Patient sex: F
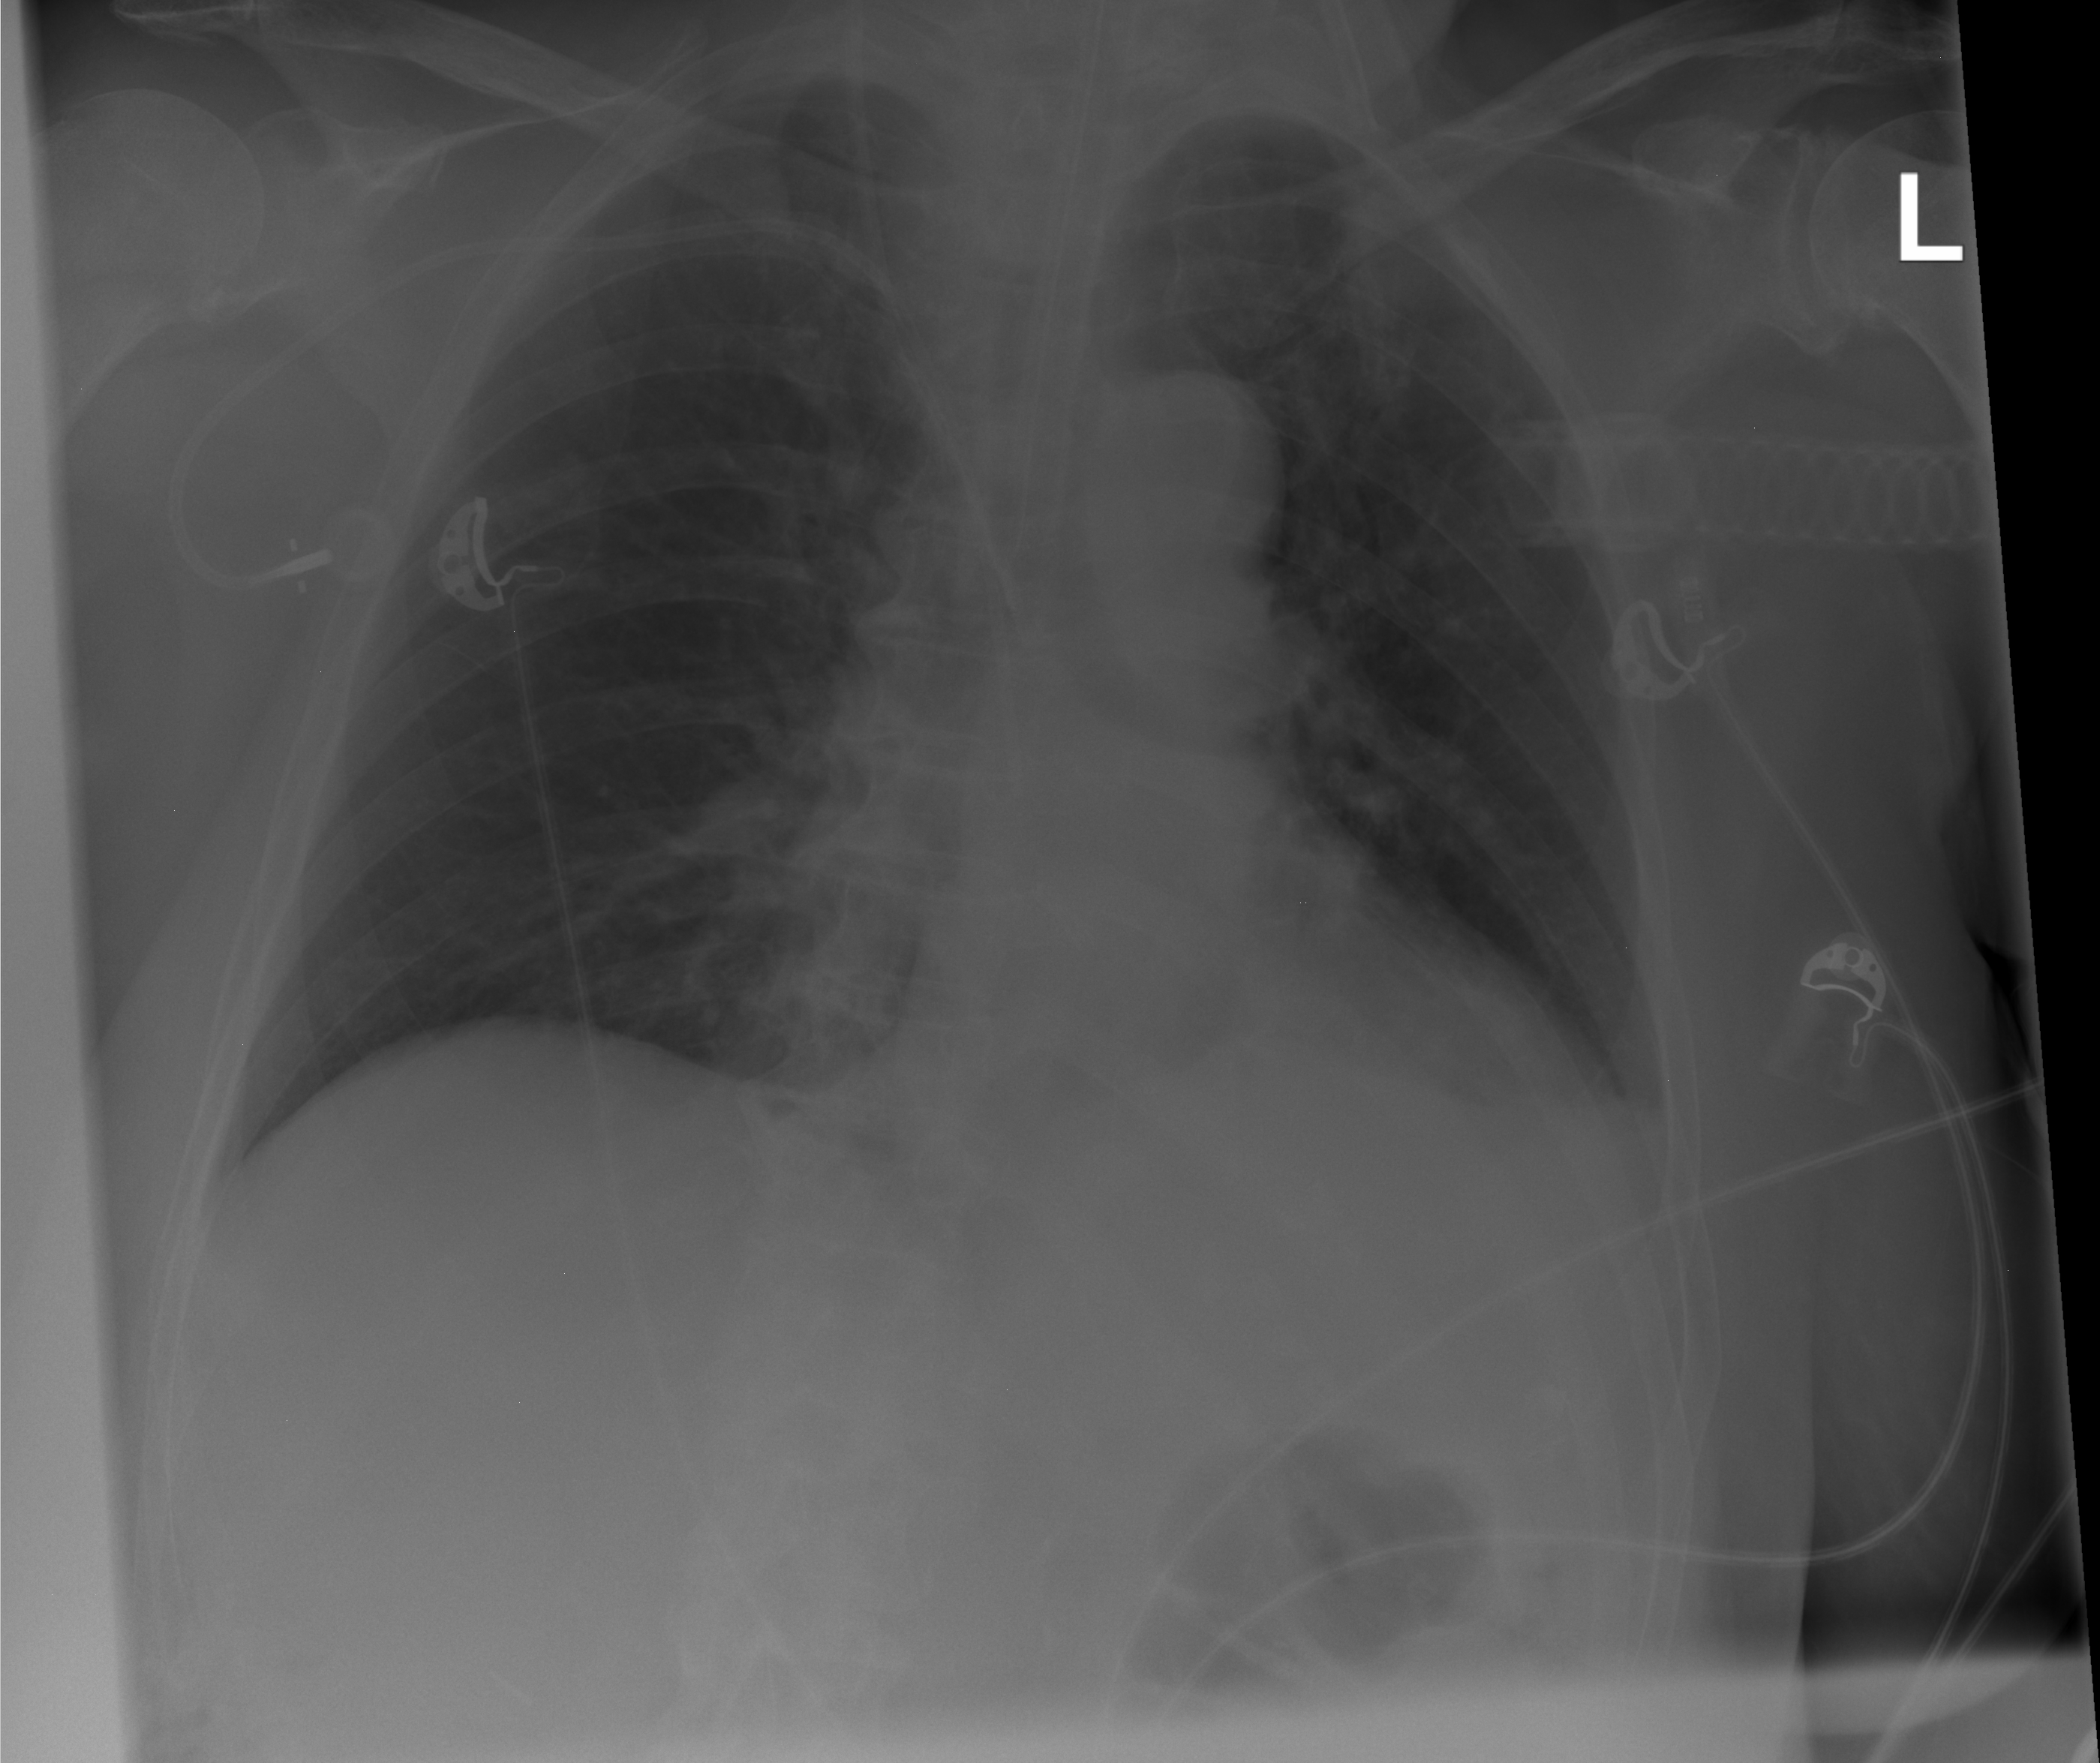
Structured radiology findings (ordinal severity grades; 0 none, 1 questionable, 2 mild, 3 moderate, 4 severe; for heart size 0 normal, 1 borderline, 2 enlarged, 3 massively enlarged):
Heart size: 0
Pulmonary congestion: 0
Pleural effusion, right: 0
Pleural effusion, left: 2
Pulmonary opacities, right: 0
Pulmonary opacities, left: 0
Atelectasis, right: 0
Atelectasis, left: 2